Field crop: maize
Growth stage: 1
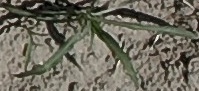
Species: sorghum